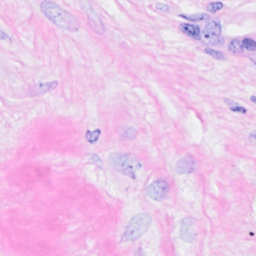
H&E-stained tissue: Breast